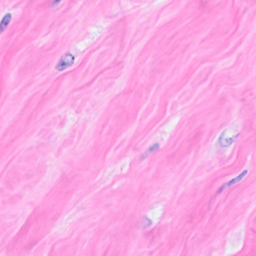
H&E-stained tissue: Breast